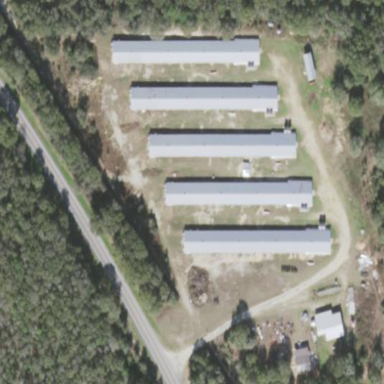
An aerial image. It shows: Poultry farmyard.